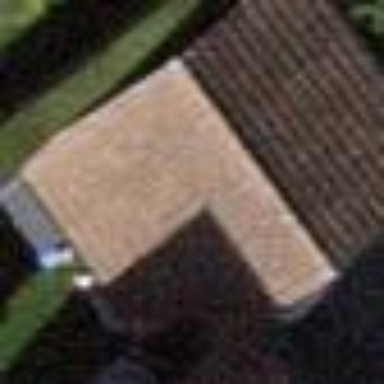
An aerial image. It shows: Garage.